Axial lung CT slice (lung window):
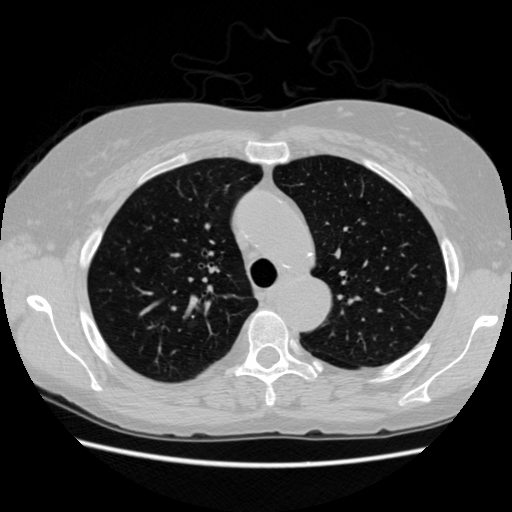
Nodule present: no